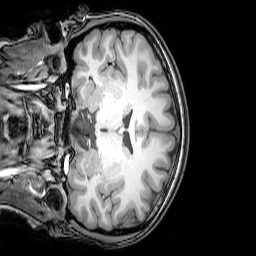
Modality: T1w
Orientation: coronal
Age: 21
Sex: female
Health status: healthy
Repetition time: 0.081 s
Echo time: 0.037 s